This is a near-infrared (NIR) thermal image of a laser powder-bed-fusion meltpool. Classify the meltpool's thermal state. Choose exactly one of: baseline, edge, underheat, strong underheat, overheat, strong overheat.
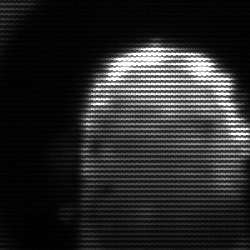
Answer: baseline